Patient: sex F, age 65
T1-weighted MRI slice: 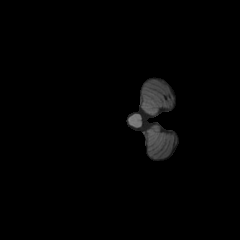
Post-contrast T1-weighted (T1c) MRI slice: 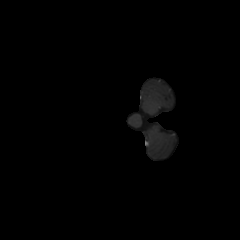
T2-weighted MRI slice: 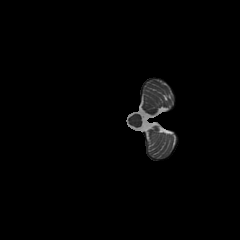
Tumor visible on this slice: no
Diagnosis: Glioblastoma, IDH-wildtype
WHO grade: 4